Aerial crown-view tile of a tropical tree (Barro Colorado Island, Panama), acquired 20250124:
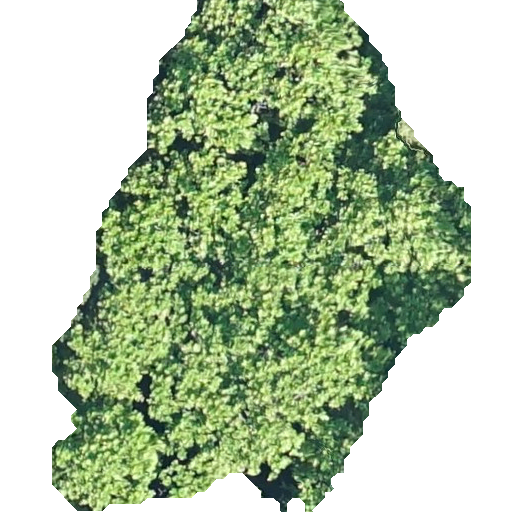
Species: Anacardium excelsum
GBIF accepted scientific name: Anacardium excelsum
Crown area: 226.048 m²